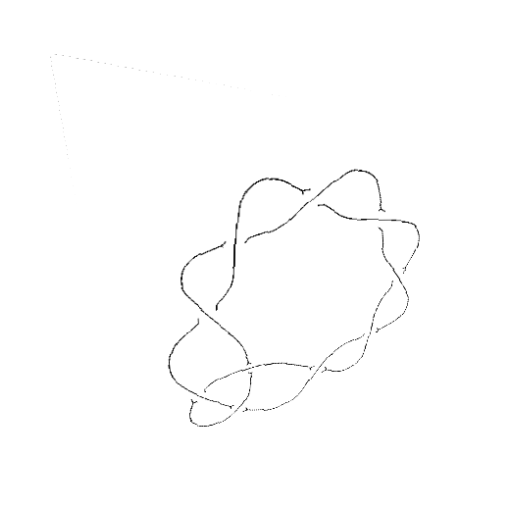
Crossing number: 10